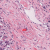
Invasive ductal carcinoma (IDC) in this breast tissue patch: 1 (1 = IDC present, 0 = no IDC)